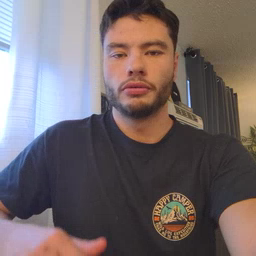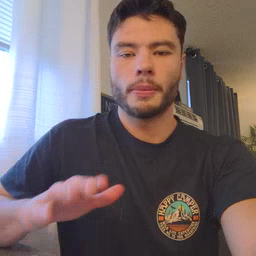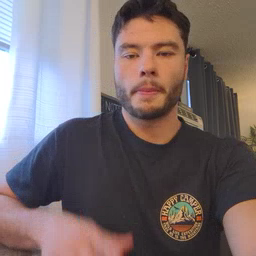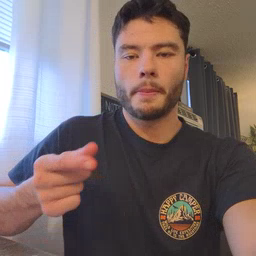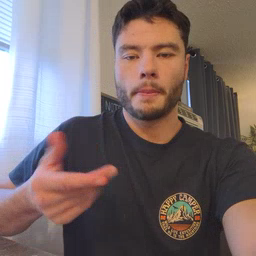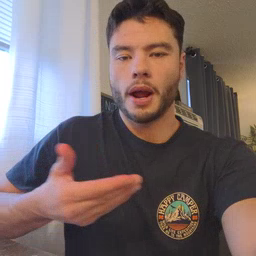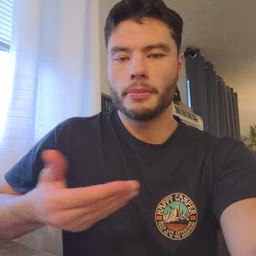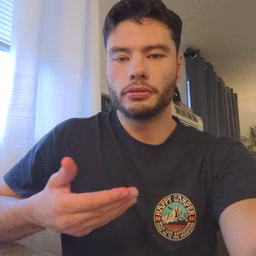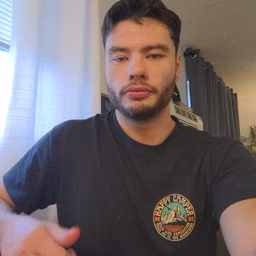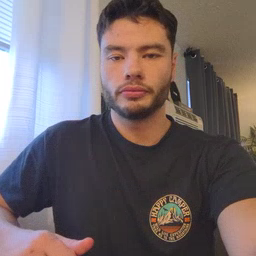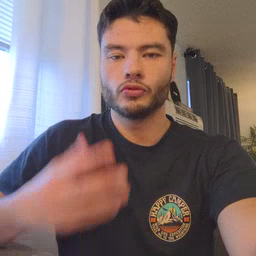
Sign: puppy